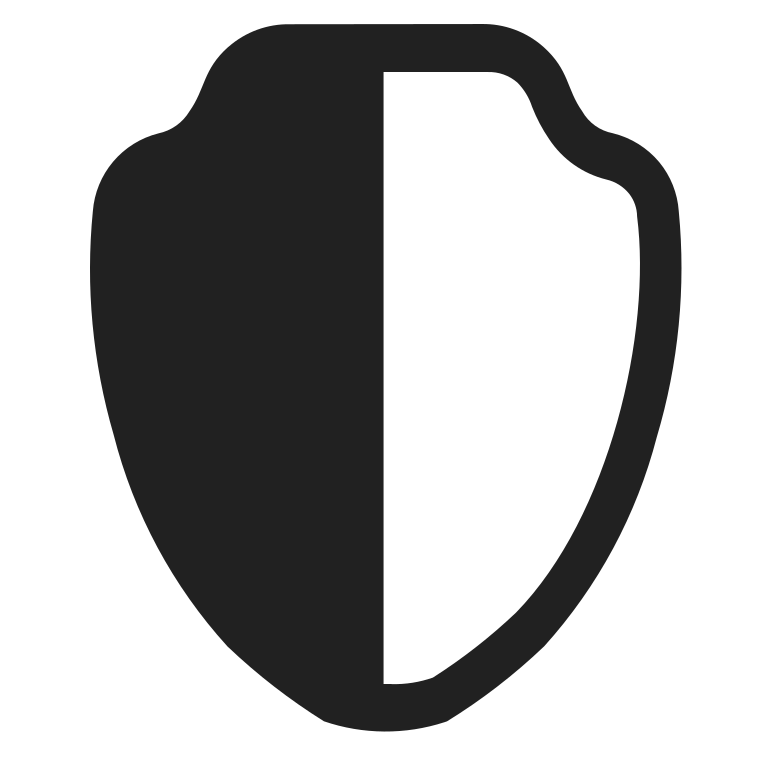
shield high contrast